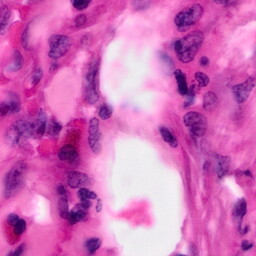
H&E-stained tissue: Pancreatic